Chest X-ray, PA view. Patient: 34 years old, sex M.
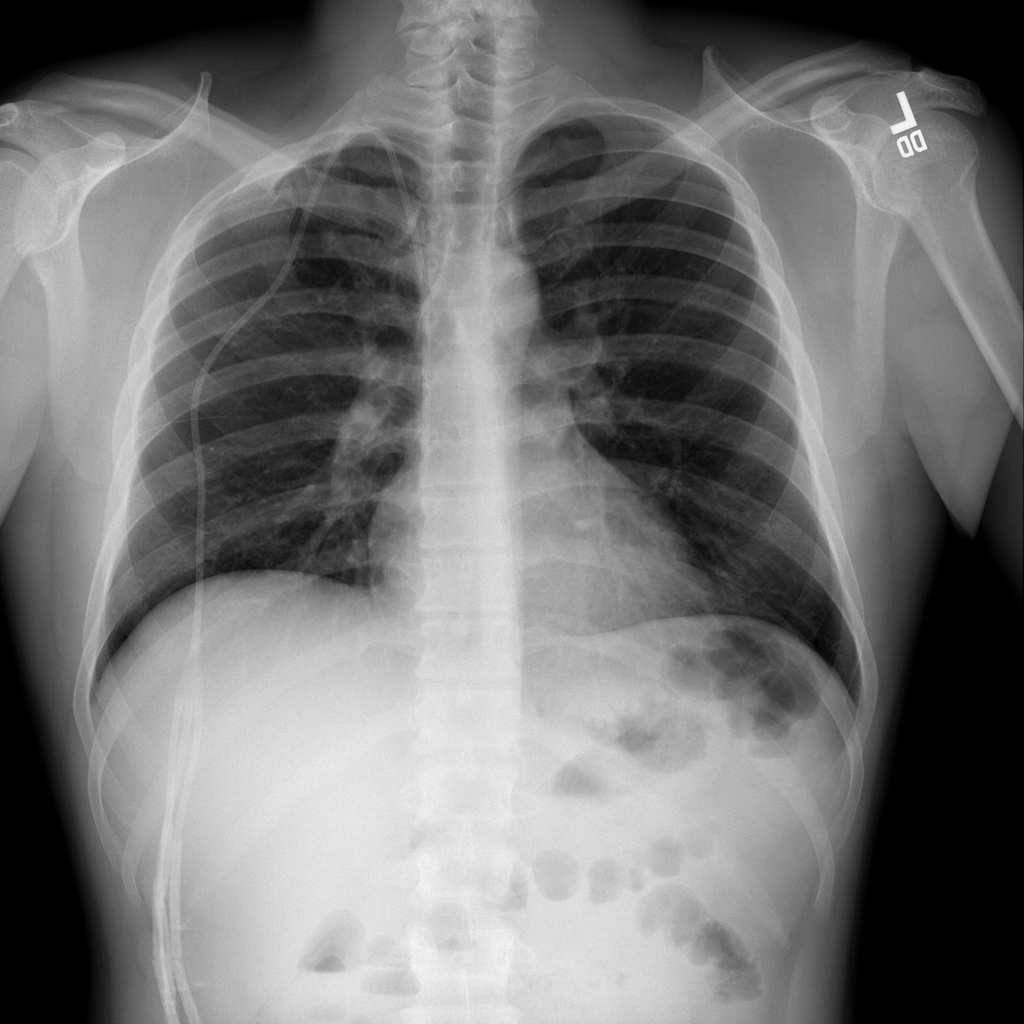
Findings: No Finding